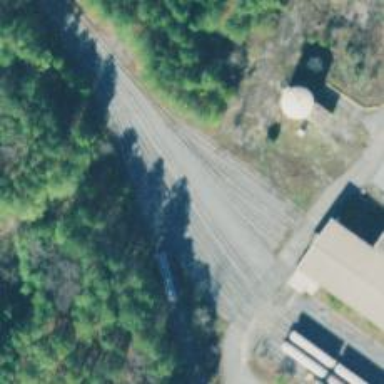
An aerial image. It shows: Railway spur for aggregate freight transportation.